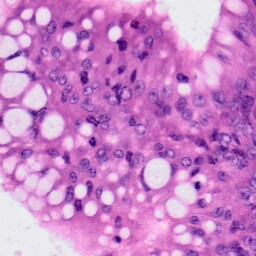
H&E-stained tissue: Colon